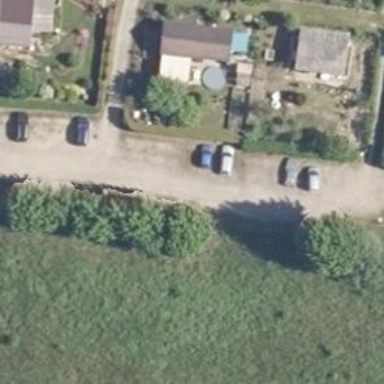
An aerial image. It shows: Parking area with surface.